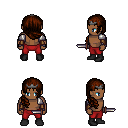
a pixel art fantasy rpg character, male body template, human, dark skin, steel arm armor, red pants, brown right-swept hairstyle, iron tiara, cloth bracers, black shoes, dagger, four views (front, back, left, right), 2x2 character sprite sheet, small pixel art, hard edges, no anti-aliasing